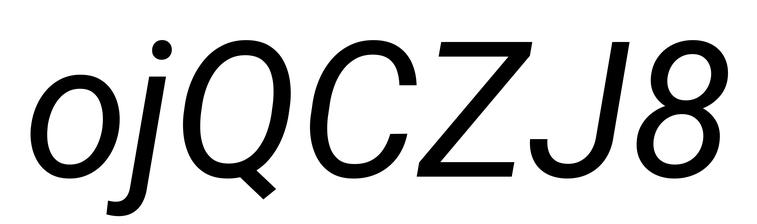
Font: Roboto-Italic_Italic